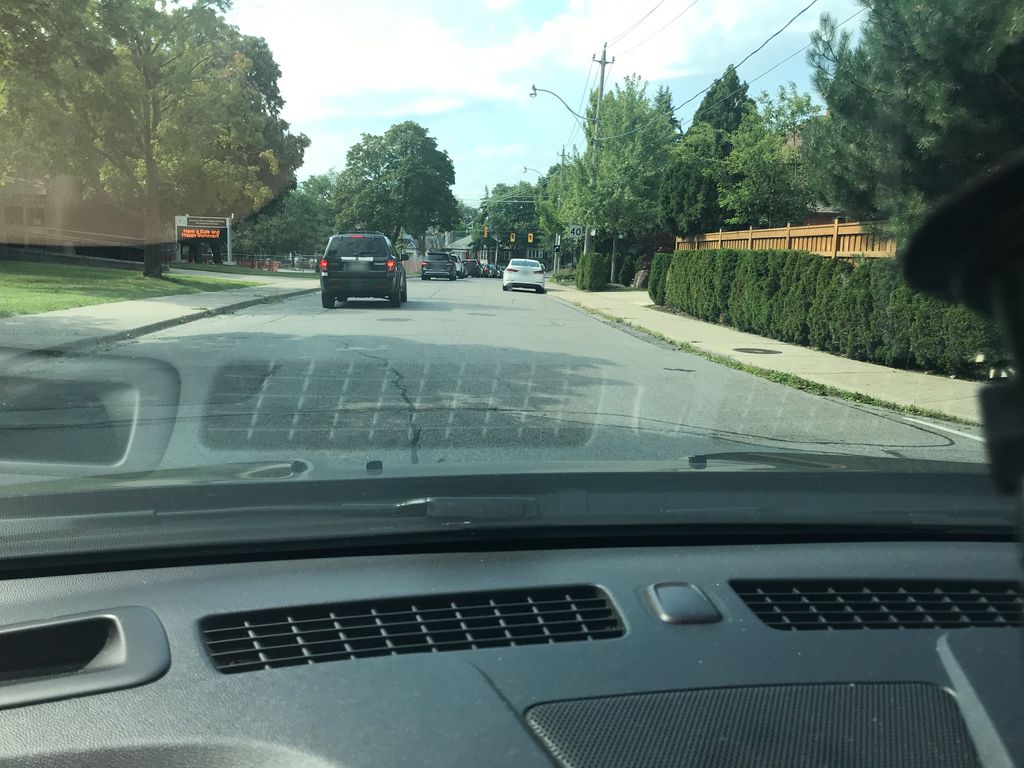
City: toronto